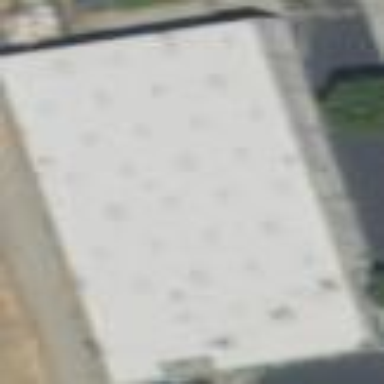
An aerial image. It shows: Commercial building.